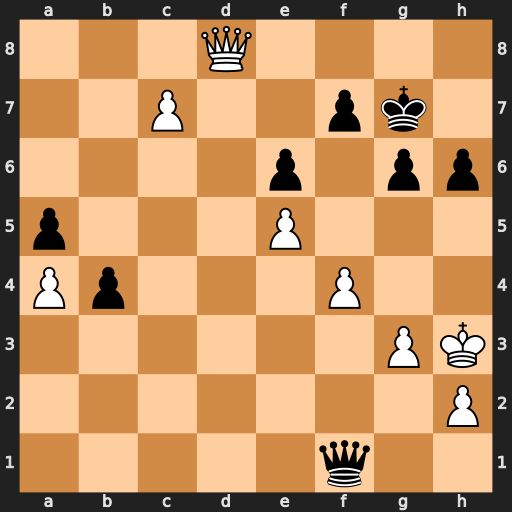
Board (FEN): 3Q4/2P2pk1/4p1pp/p3P3/Pp3P2/6PK/7P/5q2
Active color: w
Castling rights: -
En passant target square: -
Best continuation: Kh4 g5+ fxg5 Qc4+ g4 hxg5+ Qxg5+